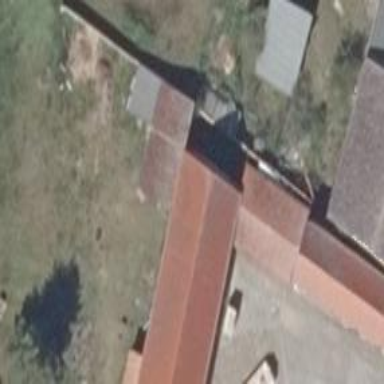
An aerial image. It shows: Red-tiled gabled roof on farm auxiliary building.